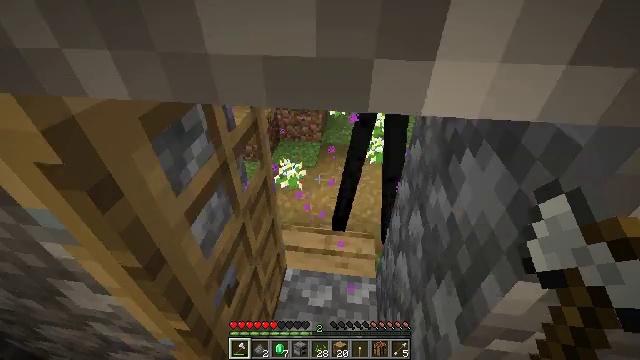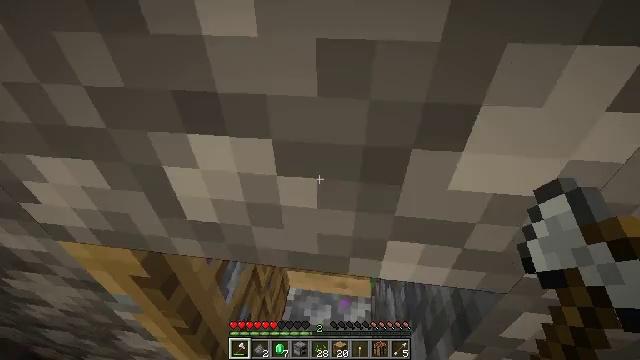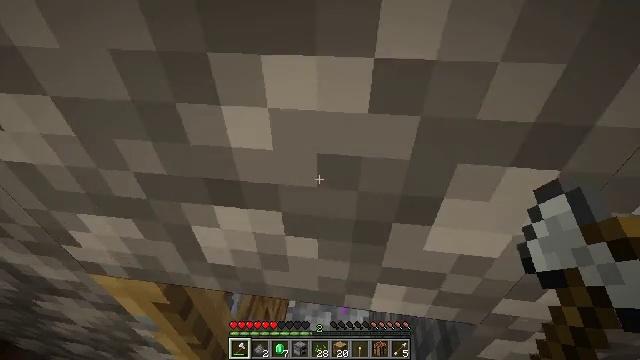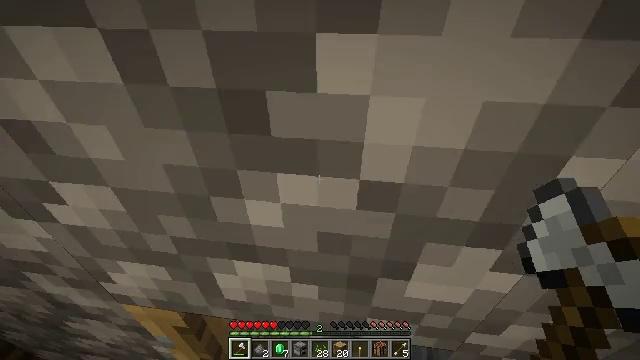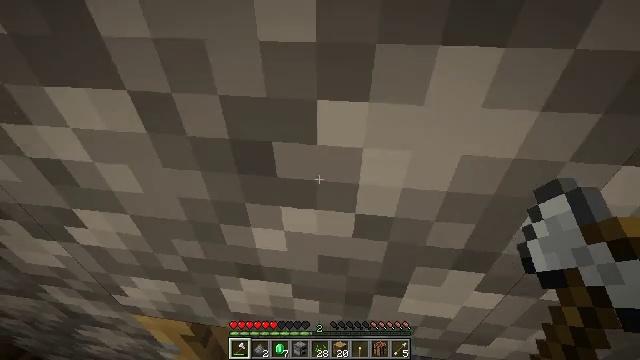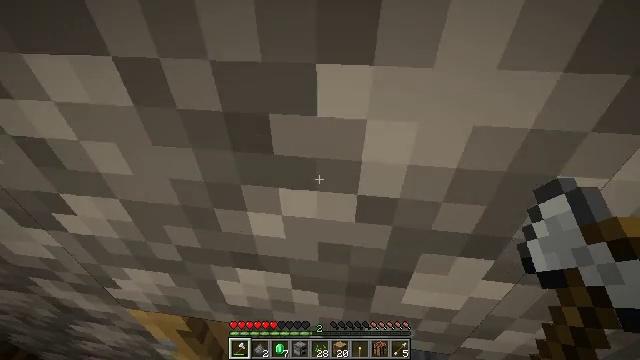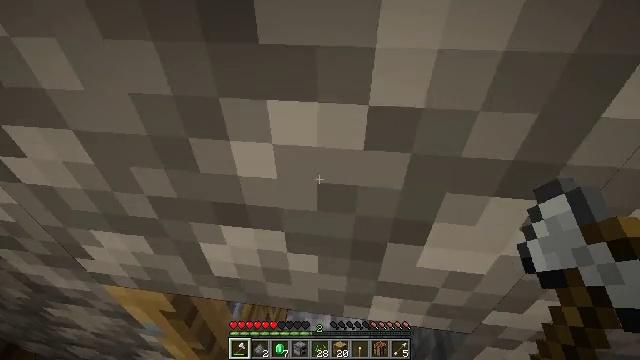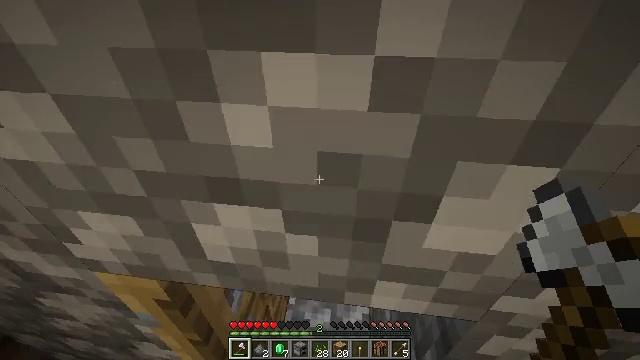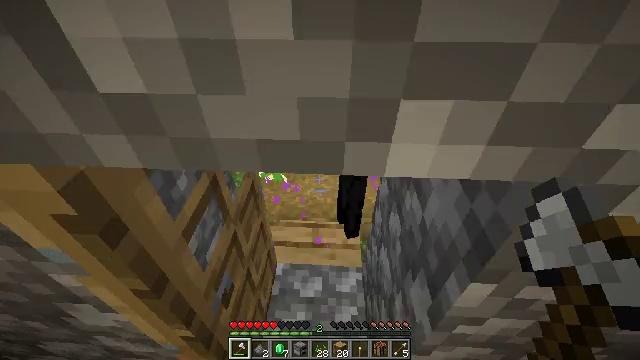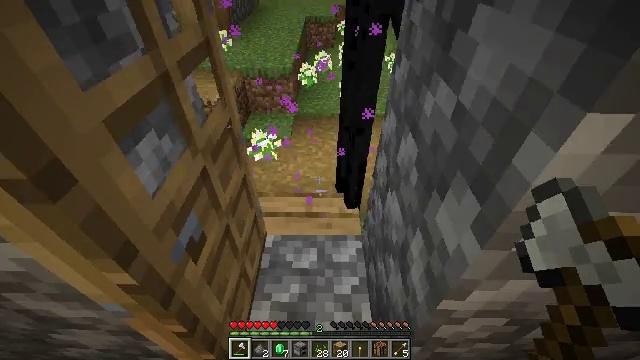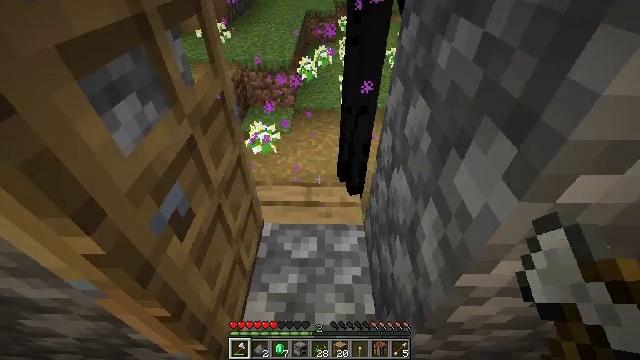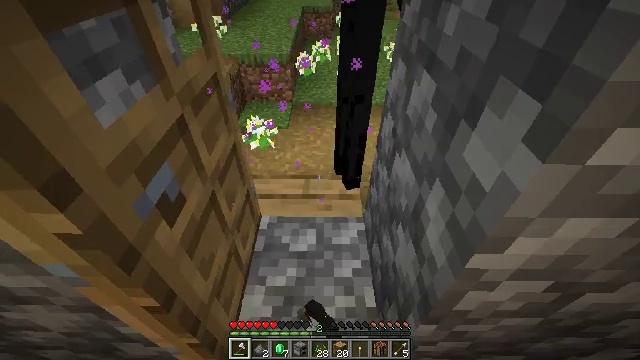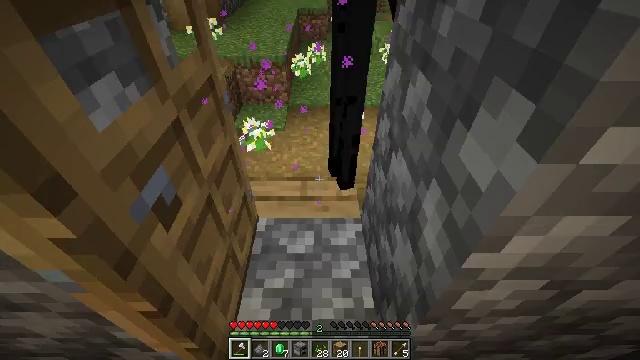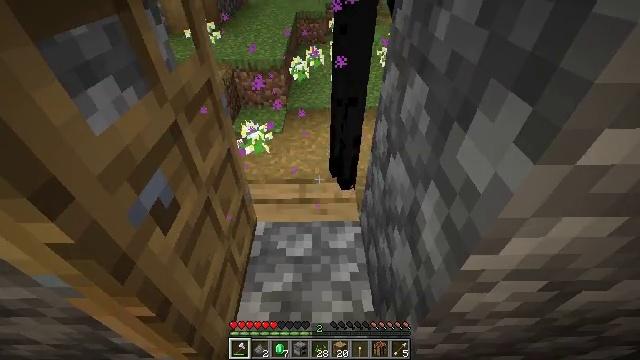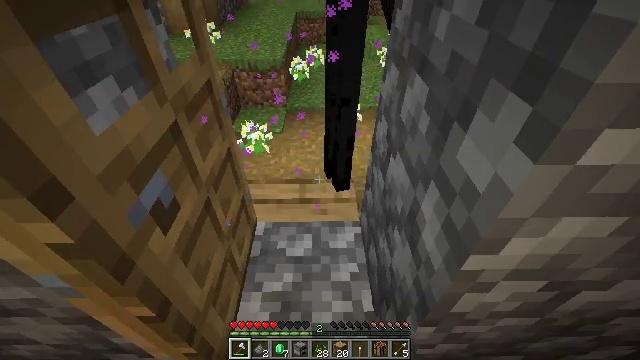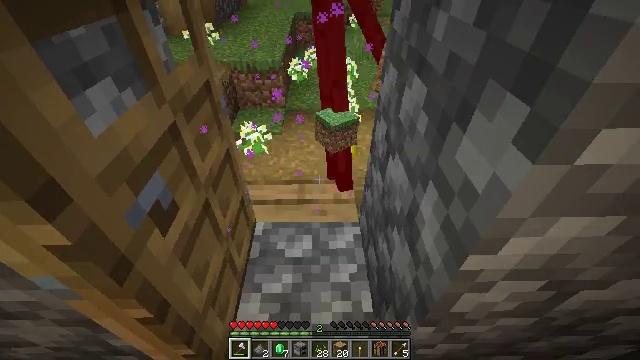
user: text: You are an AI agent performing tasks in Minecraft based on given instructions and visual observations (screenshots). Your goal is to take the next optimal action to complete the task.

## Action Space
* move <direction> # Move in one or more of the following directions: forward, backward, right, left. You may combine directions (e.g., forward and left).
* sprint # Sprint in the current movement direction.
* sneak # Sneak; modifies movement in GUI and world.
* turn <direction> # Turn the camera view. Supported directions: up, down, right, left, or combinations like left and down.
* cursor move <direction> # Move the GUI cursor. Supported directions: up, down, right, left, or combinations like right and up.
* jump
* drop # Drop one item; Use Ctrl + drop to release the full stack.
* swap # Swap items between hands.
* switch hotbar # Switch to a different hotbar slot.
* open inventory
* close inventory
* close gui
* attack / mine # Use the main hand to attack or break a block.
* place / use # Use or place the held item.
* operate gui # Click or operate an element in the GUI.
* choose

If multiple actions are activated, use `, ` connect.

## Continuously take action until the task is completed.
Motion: motion action
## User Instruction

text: Defeat an enderman.
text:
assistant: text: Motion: jump
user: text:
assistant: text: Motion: jump
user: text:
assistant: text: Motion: no_op
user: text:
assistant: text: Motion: no_op
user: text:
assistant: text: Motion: no_op
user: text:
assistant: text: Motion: no_op
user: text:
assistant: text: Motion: no_op
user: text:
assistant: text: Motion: turn right and down
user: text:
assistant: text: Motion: turn right and down
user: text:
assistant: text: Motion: attack / mine
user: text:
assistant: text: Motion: attack / mine
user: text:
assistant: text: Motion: attack / mine
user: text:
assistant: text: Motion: no_op
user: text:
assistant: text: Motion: no_op
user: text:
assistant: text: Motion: no_op
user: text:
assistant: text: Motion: no_op